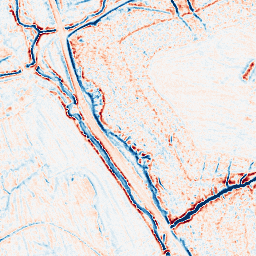
Category: edge_preserving
Decomposition family: bilateral
Decomposition parameters: d: 9
sigma_color: 150
sigma_space: 75
Upsampling method: sinc_blackman
Upsampling parameters: scale: 4
kernel_size: 16
Upsampling scale: 4